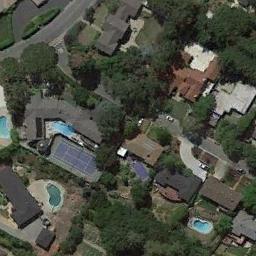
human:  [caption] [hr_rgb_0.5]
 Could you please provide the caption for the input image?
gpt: Many buildings are beside the tennis courts .

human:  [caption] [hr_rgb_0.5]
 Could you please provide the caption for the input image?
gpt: Tennis court and swimming pool in the middle of a residential area surrounded by trees .

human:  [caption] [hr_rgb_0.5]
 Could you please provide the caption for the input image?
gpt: The tennis court is next to some buildings and trees .

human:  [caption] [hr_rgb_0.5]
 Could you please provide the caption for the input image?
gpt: There are two small pure green tennis courts .

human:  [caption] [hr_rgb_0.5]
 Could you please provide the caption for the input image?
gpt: There are many green trees and buildings beside the tennis court .